Question: I have a layout bug when trying to render two lines in a menu as can be seen from the lowest element:

The HTML that does this is
'''
<li class="top level1 parent"><a href="how-it-works/" title="It Works" ><img src="/welcome/static/images/bullet06.png" border="0" style="position:absolute;margin-left:-10px;margin-top:3px;" alt="" /><span class="level1">Opportunity</span><span class="level2">Opportunity</span><img class="level2" src="/welcome/static/images/bullet07.png" border="0" alt="" /></a><ul>
<li class="top first level2 parent"><a href="/how-to-join/" title="Nano Silver Works" ><img src="/welcome/static/images/bullet06.png" border="0" style="position:absolute;margin-left:-10px;margin-top:3px;" alt="" /><span class="level1">How to join</span><span class="level2">How to join</span></a><ul>
<!-- <li class="first level3"><a href="how-it-works/proving/scientific-testing" ><img src="/welcome/static/images/bullet06.png" border="0" style="position:absolute;margin-left:-10px;margin-top:3px;" alt="" />Scientific Testing</a></li>
<li class="last level3"><a href="how-it-works/proving/medical-testing" ><img src="/welcome/static/images/bullet06.png" border="0" style="position:absolute;margin-left:-10px;margin-top:3px;" alt="" />Medical Testing</a></li>-->
</ul></li>
<li class="level2"><a href="how-it-works/history-of" ><img src="/welcome/static/images/bullet06.png" border="0" style="position:absolute;margin-left:-10px;margin-top:3px;" alt="" />Why is MLM the Answer</a></li>
<li class="top last level2 parent"><a href="how-it-works/not-ionic-silver/" title="" ><img src="/welcome/static/images/bullet06.png" border="0" style="position:absolute;margin-left:-10px;margin-top:3px;" alt="" /><span class="level1">Why are we right now right here for you</span><span class="level2">Why are we right now right here for you</span><img class="level2" src="/welcome/static/images/bullet07.png" border="0" alt="" /></a><ul>
<li class="first level3"><a href="how-it-works/not-ionic-silver/not-colloidal-silver" ><img src="/welcome/static/images/bullet06.png" border="0" style="position:absolute;margin-left:-10px;margin-top:3px;" alt="" />Marketing plan</a></li>
<li class="last level3"><a href="how-it-works/not-ionic-silver/silver-particle-size-matters" ><img src="/welcome/static/images/bullet06.png" border="0" style="position:absolute;margin-left:-10px;margin-top:3px;" alt="" />Volume bonus</a></li>
<li class="last level3"><a href="how-it-works/not-ionic-silver/silver-particle-size-matters" ><img src="/welcome/static/images/bullet06.png" border="0" style="position:absolute;margin-left:-10px;margin-top:3px;" alt="" />Growth and Incentives</a></li>
</ul></li>
</ul></li>
'''
I also have a stylesheet menu.css that looks like this
'''
#multi-ddm {
list-style:none;
padding:20px 0 0 0;
margin:0;
float:right;
}
#multi-ddm li {
float:left;
margin:0 2px 0 2px;
font-size:16px;
}
#multi-ddm li li {
float: none;
}
#multi-ddm li li a {
float: none;
}
#multi-ddm li a {
display: block;
padding:0 5px 0 0;
color:#a9cfdd;
cursor:pointer;
float:left;
}
#multi-ddm li a span.level1 {
float:left;
padding:7px 6px 7px 11px;
}
#multi-ddm li a img.level2 {
position: absolute;
margin-top: -14px;
margin-left: 145px;
}
#multi-ddm li.first a img.level2 {
position: absolute;
margin-top: -13px;
margin-left: 145px;
}
#multi-ddm li.level1.active a,
#multi-ddm li.level1 a:hover {
text-decoration:none;
color:#f6f6f6;
background:url(http://bnano-www.appspot.com/welcome/static/images/btn-active.png) no-repeat 100% -32px;
}
#multi-ddm li.active a span.level1,
#multi-ddm li a:hover span.level1 {
text-decoration:none;
color:#f6f6f6;
background:url(http://bnano-www.appspot.com/welcome/static/images/btn-active.png) no-repeat;
}
#multi-ddm li.top a.parent-hover
{
text-decoration:none;
color:#f6f6f6;
background:url(http://bnano-www.appspot.com/welcome/static/images/btn-active2.png) no-repeat 100% -32px;
}
#multi-ddm li.top a.parent-hover span.level1 {
text-decoration:none;
color:#f6f6f6;
background:url(http://bnano-www.appspot.com/welcome/static/images/btn-active2.png) no-repeat;
}
#multi-ddm li a .cufon {
float:left;
margin:0 !important;
}
#multi-ddm li a img {
display: none;
}
#multi-ddm li a span.level2 {
display:none;
}
#multi-ddm li ul a {
width: 147px;
padding: 7px 10px 7px 18px !important;
font-size: 12px;
border-bottom: 1px #02699f solid;
border-top: 1px #14a2df solid;
background:#148bb4;
text-transform:none !important;
}
#multi-ddm ul li.level2 a {
background:#148bb4 !important;
color:#f6f6f6;
}
#multi-ddm ul li.level2 a:hover {
color:#aae7f9 !important;
}
#multi-ddm li ul a img {
display:block !important;
}
#multi-ddm li ul a span.level1 {
display:none !important;
}
#multi-ddm li ul a span.level2 {
display:block !important;
}
#multi-ddm li ul li ul a {
width: 147px;
padding: 7px 10px 7px 18px !important;
font-size: 12px;
border-bottom: 1px #02699f solid;
border-top: 1px #14a2df solid;
background:#148bb4;
text-transform:none !important;
}
#multi-ddm li ul li ul {
margin-left:168px !important;
margin-top:-31px !important;
}
*:first-child + html #multi-ddm li ul li ul,
*:first-child + html #multi-ddm li ul li.first ul,
*:first-child + html #multi-ddm li ul li.last ul {
margin-left:168px !important;
margin-top:-34px !important;
}
#multi-ddm ul li.first a {
background:url(http://bnano-www.appspot.com/welcome/static/images/btn-active3.png) no-repeat !important;
border-top:none;
}
#multi-ddm ul li.last a {
background:url(http://bnano-www.appspot.com/welcome/static/images/btn-active3.png) no-repeat 0 -31px !important;
border-top: 1px #14a2df solid;
border-bottom:none;
}
#multi-ddm ul li.last ul li a {
background:#148bb4 !important;
border-bottom: 1px #02699f solid;
}
#multi-ddm ul li.last ul li.first a {
background:url(http://bnano-www.appspot.com/welcome/static/images/btn-active3.png) no-repeat !important;
border-top: none;
border-bottom: 1px #02699f solid;
margin-top:1px;
}
#multi-ddm ul li.last ul li.last a {
background:url(http://bnano-www.appspot.com/welcome/static/images/btn-active3.png) no-repeat 0 -31px !important;
border-bottom: none;
border-top: 1px #14a2df solid;
}
#multi-ddm li ul {
display: none;
list-style: none;
position: absolute;
margin-top: 29px;
margin-left: -2px;
z-index: 10000;
padding: 0;
}
*:first-child + html #multi-ddm li ul {
margin-left:-100% !important;
}
*:first-child + html #multi-ddm li ul li {
margin-left:0 !important;
}
*:first-child + html #multi-ddm ul li.top.level2.parent {
margin-bottom: -3px;
}
'''
Can you tell me what I need to do to resolve this layout bug? Thank you
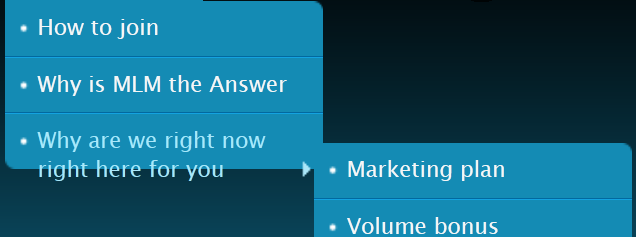
Answer: Not sure if I'm understanding this correctly, but I think it's because the button backgrounds are images, and therefore can't stretch to fit the text. There are better ways of doing what you're after, including modern CSS3 techniques.
Also, while you're at it, please consider reviewing your CSS - it looks as if it needs a good deal of optimization.